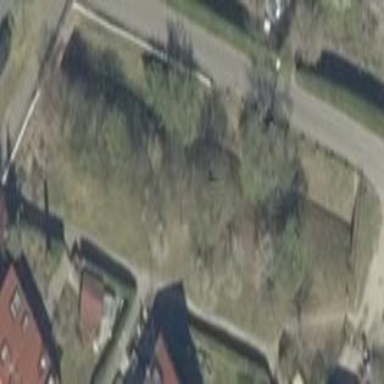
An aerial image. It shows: Park.